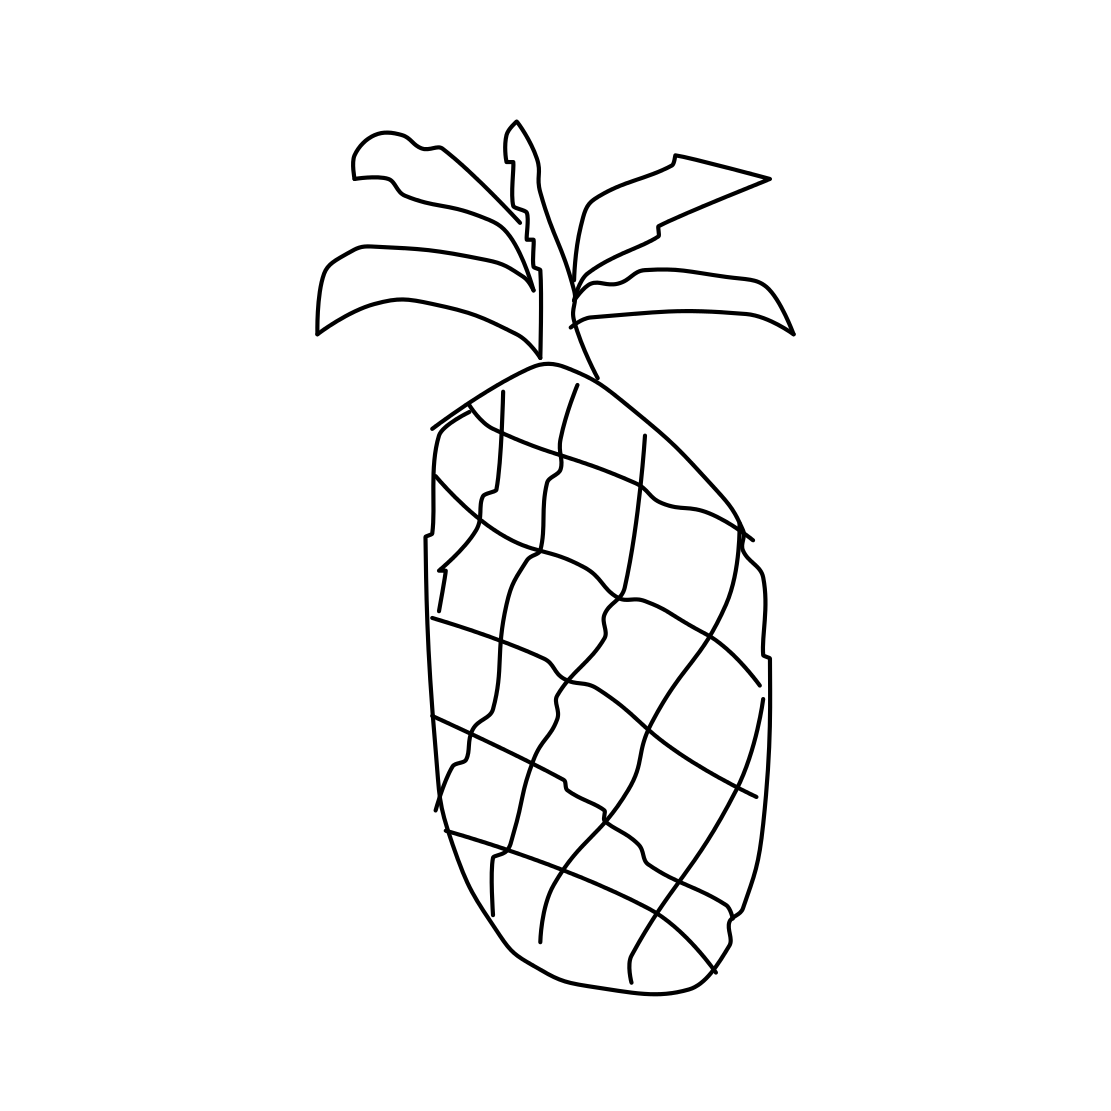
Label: pineapple